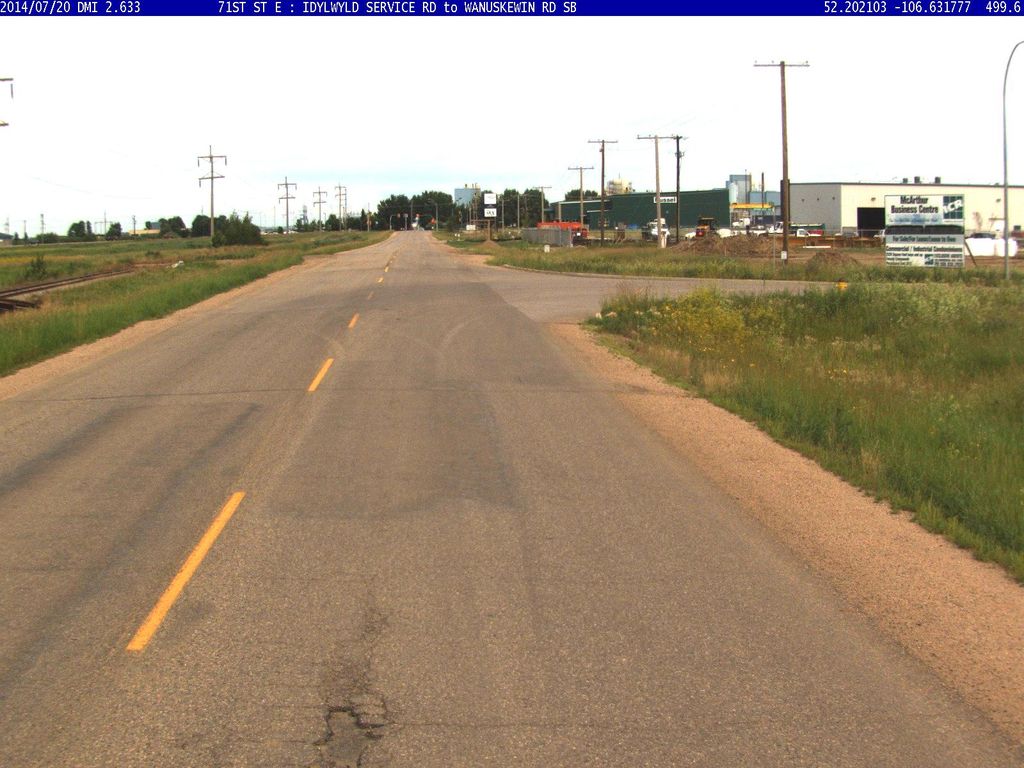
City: saskatoon